Question: I am having problem after new Resharper 8.2 update that in String.Format method if I have arguements then the argement list is not getting hilighted and context action like "remove item from at index" is not showing when I selet the argment. Everthing was workign fine before, I have not seen any bug reported on Resharper regarding that. I have tried to restart computer and visual studio but with not success. Is anyone had the same problem? I am using visual studio 2008.
Please see the image below:

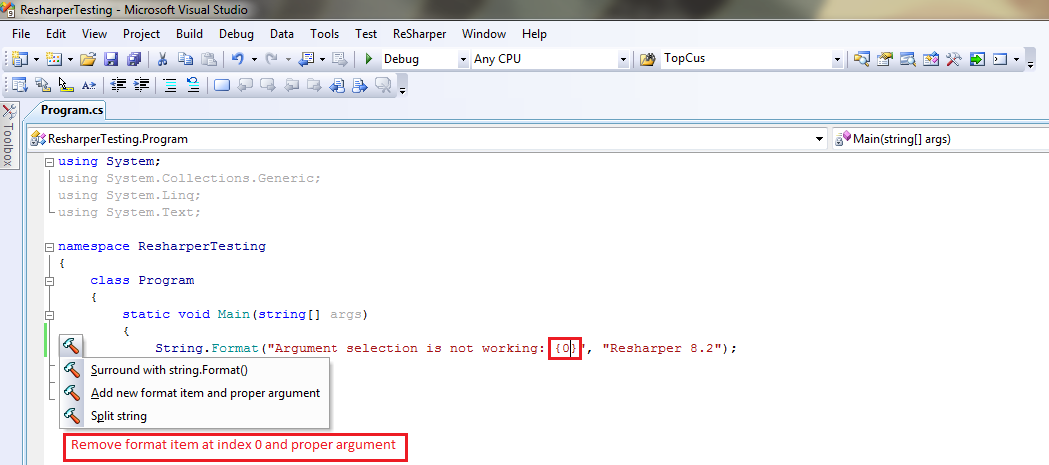
Answer: VS2008 does not support ReSharper Extension Manager, so you need to install ReSharper ExternalAnnotations manually to solve the problem:
1. Download nuget package;
2. Open it using any archiver software like WinZip;
3. Extract all folders from ..\ReSharperAnynnotations\ to C:\Program Files (x86)\JetBrains\ReSharper8.2\Bin\ExternalAnnotations;
4. Then restart Visual Studio;